【题型】选择题　【知识点】平面几何　【难度】easy
下列图形中，不是轴对称图形的是（ ）

A.

B.

C.

D.
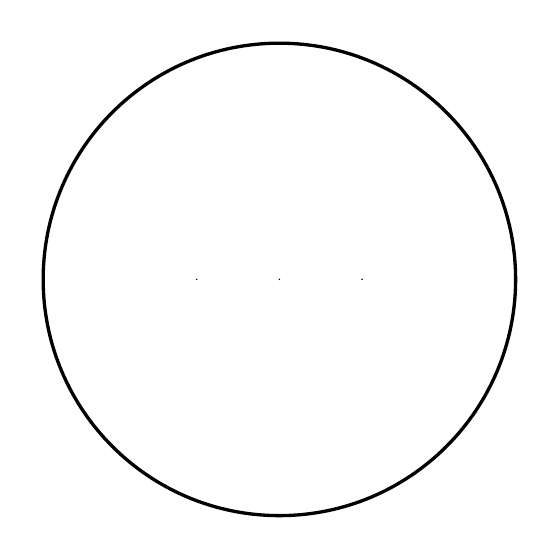
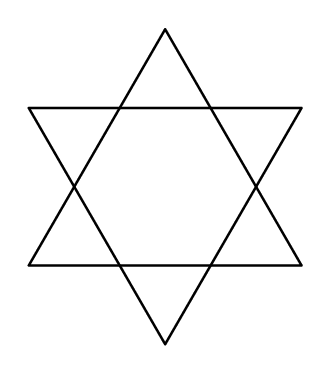
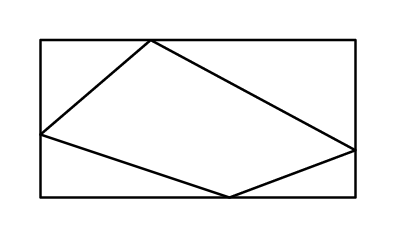
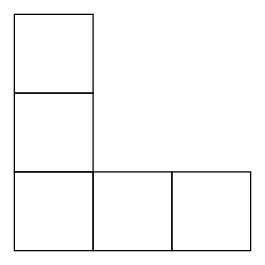
【解答】
\vspace{0.5em}
\textbf{【答案】} C

\vspace{0.5em}
\textbf{【分析】}
本题考查了轴对称图形的定义，熟知如果一个平面图形沿一条直线折叠，直线两旁的部分能够互相重合，这个图形就叫做轴对称图形，这条直线叫做对称轴。根据轴对称图形的定义，逐项分析即可判断。

\vspace{0.5em}
\textbf{【详解】}
解：A、是轴对称图形，不符合题意；

B、是轴对称图形，不符合题意；

C、不是轴对称图形，符合题意；

D、是轴对称图形，不符合题意；

故选：C。